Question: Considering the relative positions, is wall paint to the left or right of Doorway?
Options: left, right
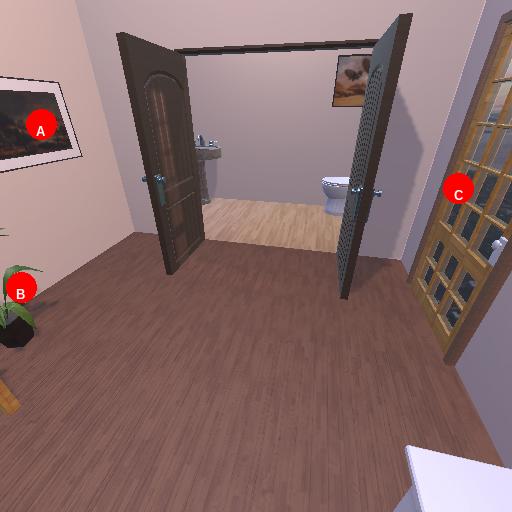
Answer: left